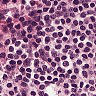
Metastatic tissue present: no